Question: I'm learning Swift and my designer has given me a screen like this.

I am facing problem in how to change the border style of total credits 'CGRect' in this dashed form.
My code is:
'''
override func viewDidLoad()
{
let promobox = UIView()
promobox.frame = CGRectMake(16, promotextfield.frame.minY + 180, self.view.frame.width - 32, 60)
promobox.layer.borderColor = UIColor(red: 0, green: 0, blue: 0, alpha: 0.2).CGColor
promobox.layer.borderWidth = 2.0
promobox.layer.backgroundColor = UIColor(red: 255, green: 255, blue: 255, alpha: 0.2).CGColor
//background color of box
self.view.addSubview(promobox)
}
'''
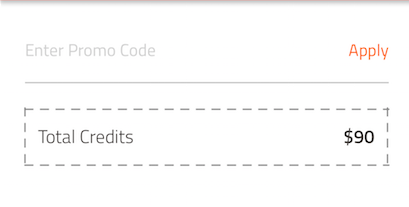
Answer: This is how you can do this:
'''
let promobox = UIView()
promobox.frame = CGRectMake(16, 50, self.view.frame.width - 32, 60)
promobox.layer.borderColor = UIColor.whiteColor().CGColor
promobox.layer.borderWidth = 2.0
promobox.layer.backgroundColor = UIColor(red: 255, green: 255, blue: 255, alpha: 0.2).CGColor
let border = CAShapeLayer.init()
border.frame = promobox.bounds
border.path = UIBezierPath(rect: border.frame).CGPath
border.lineWidth = 2
border.strokeColor = UIColor(red: 0, green: 0, blue: 0, alpha: 0.2).CGColor
border.fillColor = UIColor.clearColor().CGColor
border.lineDashPattern = [4, 6]
promobox.layer.addSublayer(border)
'''
Play with 'lineDashPattern' to meet your designer's expectations.